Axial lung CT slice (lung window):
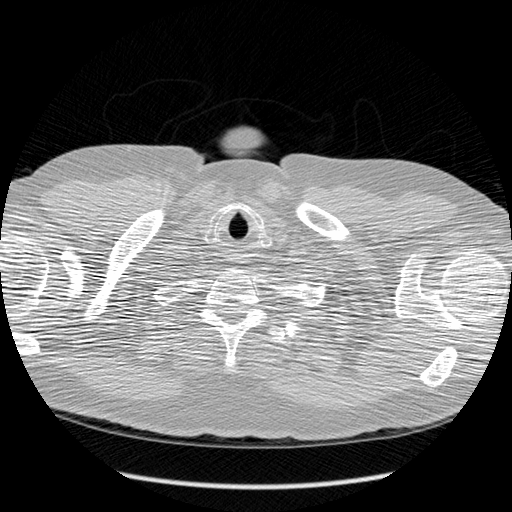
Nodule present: no